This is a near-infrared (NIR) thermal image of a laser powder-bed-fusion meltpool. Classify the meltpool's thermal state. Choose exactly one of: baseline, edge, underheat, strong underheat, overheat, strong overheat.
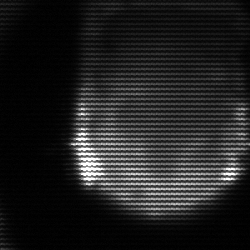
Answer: edge